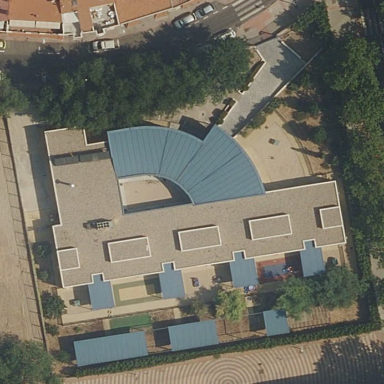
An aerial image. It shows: Kindergarten surrounded by metal fence.